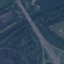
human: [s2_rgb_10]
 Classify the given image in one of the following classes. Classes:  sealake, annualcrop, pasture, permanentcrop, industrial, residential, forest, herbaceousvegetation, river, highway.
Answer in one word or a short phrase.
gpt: Highway